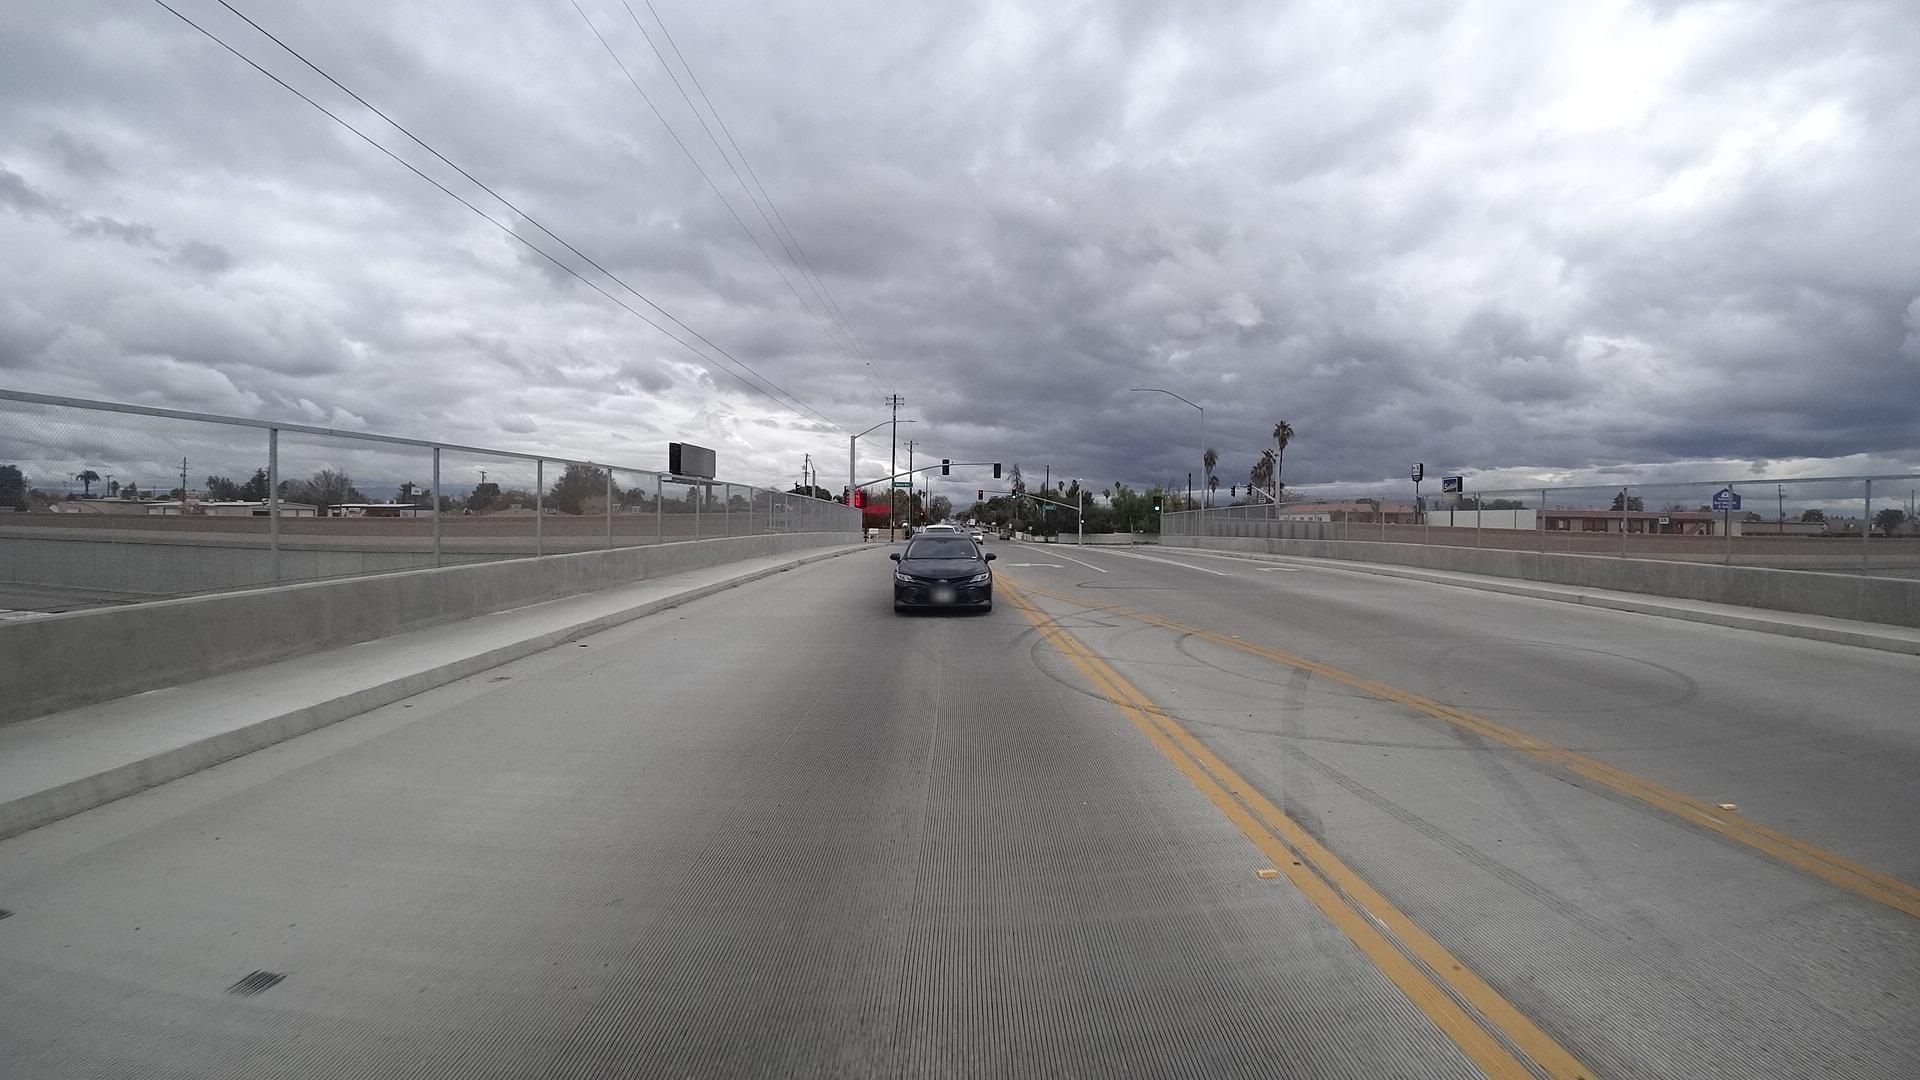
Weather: cloudy
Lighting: day
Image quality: good
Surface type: driving surface
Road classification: motorway, motorway_link
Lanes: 2, 1
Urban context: urban centre
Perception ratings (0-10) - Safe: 1.23, Lively: 0.24, Beautiful: 2.99, Boring: 2.47, Depressing: 6.87, Wealthy: 0.8